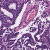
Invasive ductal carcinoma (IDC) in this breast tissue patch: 1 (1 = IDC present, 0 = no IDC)